Question: I am developing a quiz application in VB.Net . The UI is shown below.
The questions are generated randomly from a set of 500 questions and stored into an array. The questions are also stored in an arrray.

When the user clicks next another question and set of answers loads from the array "Questions".
The user should be able to go Back and go Next , when the user goes back he/she should see the value of answer for that question
Which VB.Net Control(s) should i use for this pls . Cause i was using multiple forms initially but it became inefficient since the questions were more than 5 Qusetions
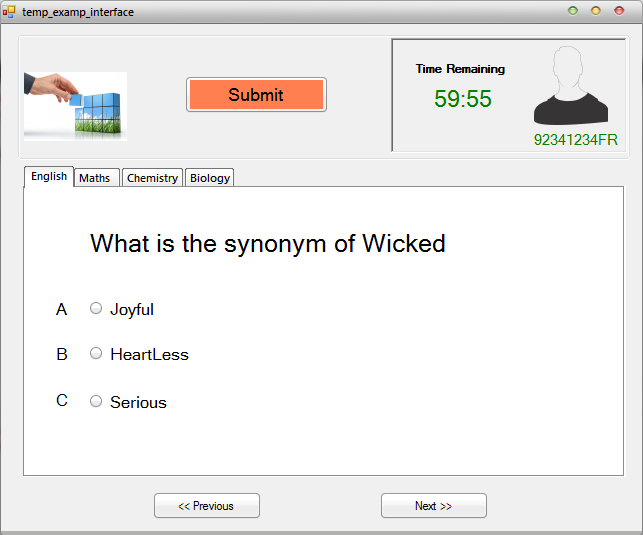
Answer: Set new text to label on button click. To keep track of previous question, store the id of it somewhere. Settings for example.